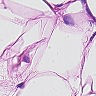
Metastatic tissue present: no